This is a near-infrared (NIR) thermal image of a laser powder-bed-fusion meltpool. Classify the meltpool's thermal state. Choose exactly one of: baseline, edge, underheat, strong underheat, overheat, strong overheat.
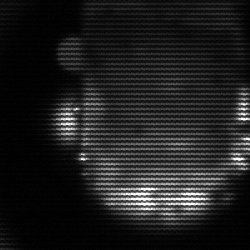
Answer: baseline